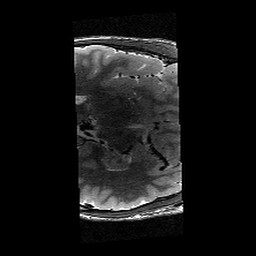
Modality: T2w
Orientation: axial
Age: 12
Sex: male
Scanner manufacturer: siemens
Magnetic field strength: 3 T
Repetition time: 9.23 s
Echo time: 0.067 s